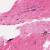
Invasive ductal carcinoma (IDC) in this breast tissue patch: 0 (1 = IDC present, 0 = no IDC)